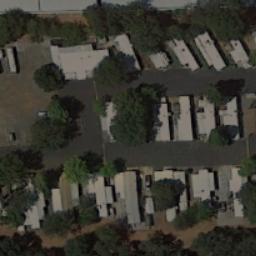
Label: mobile_home_park